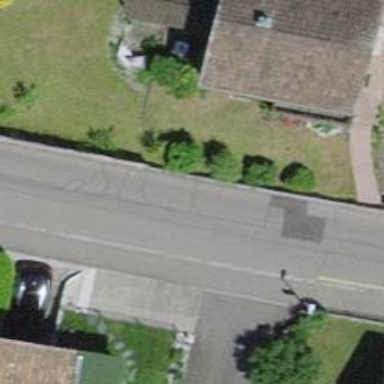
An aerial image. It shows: Smooth asphalt road in residential area.